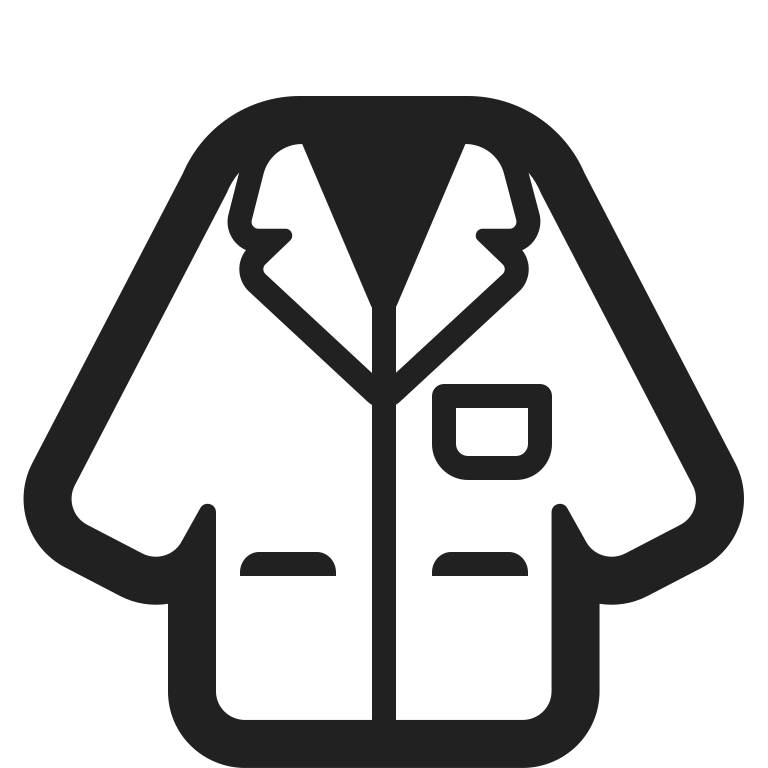
lab coat high contrast